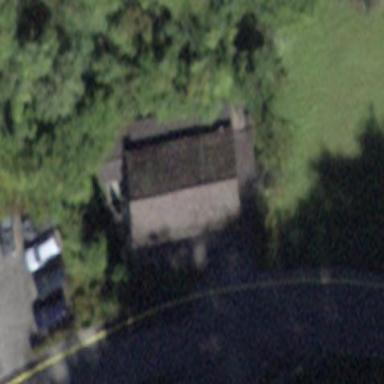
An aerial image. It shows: Rural barn.